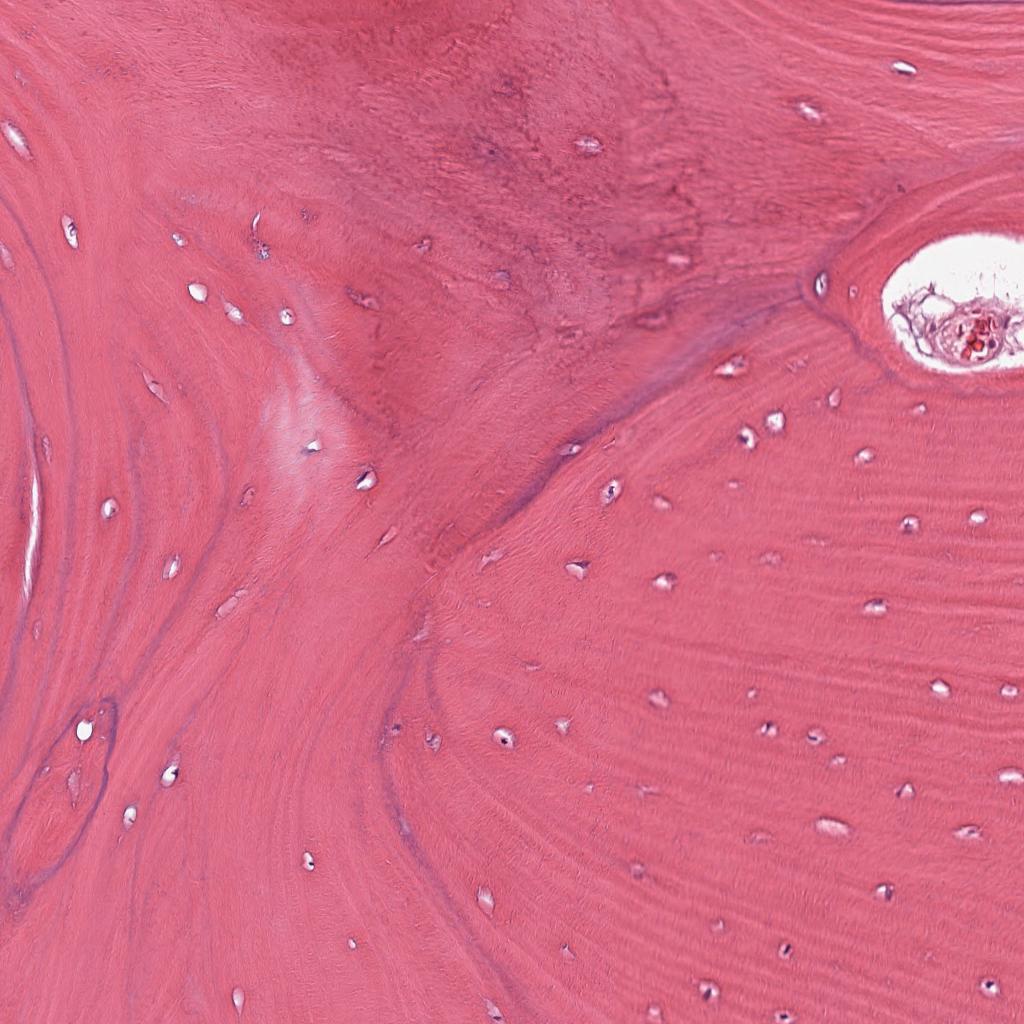
Label: Non-Tumor